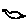
Label: bird